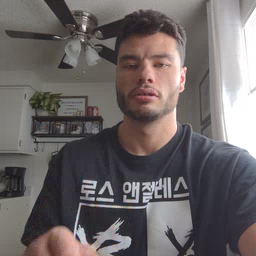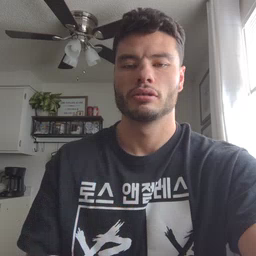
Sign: person